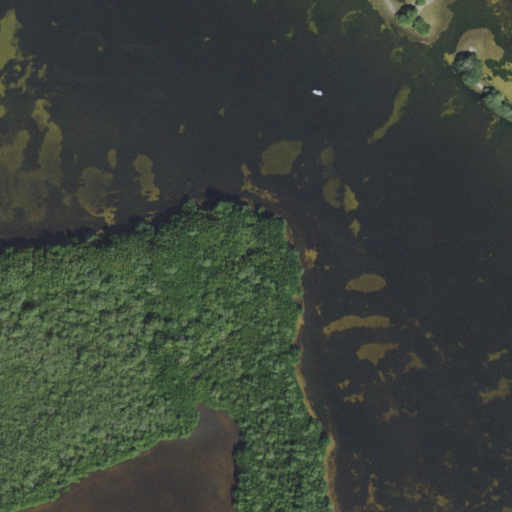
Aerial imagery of cape in Florida named Jug Creek Point containing open water, woody wetlands, and herbaceous wetlands